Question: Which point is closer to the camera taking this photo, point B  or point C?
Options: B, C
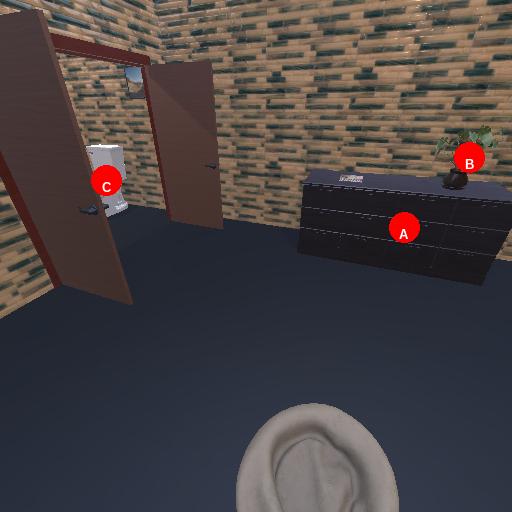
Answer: B